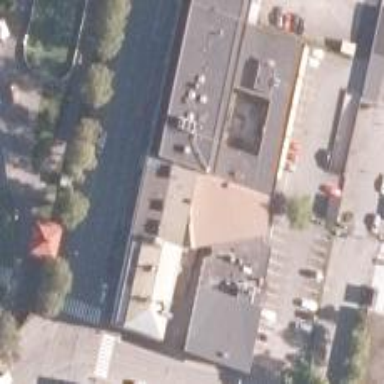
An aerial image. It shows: Cinema.